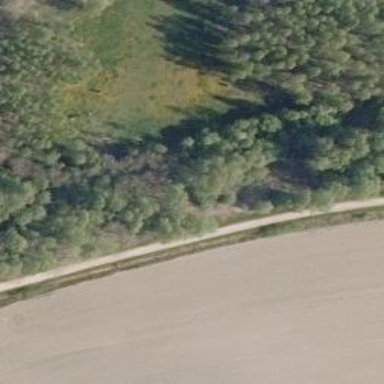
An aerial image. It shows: Abandoned railway.